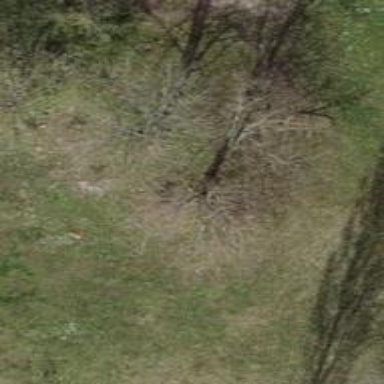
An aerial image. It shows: Evergreen needle-leaved tree.